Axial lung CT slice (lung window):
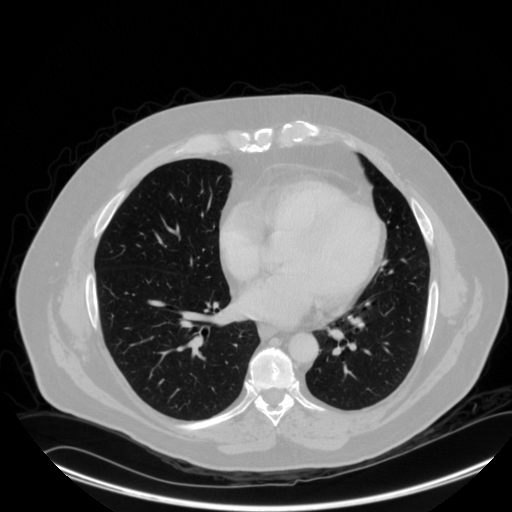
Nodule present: no